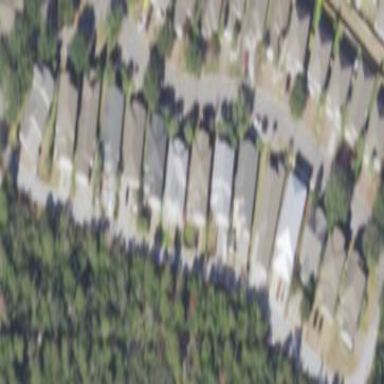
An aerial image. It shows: Residential area consisting of single-family homes.